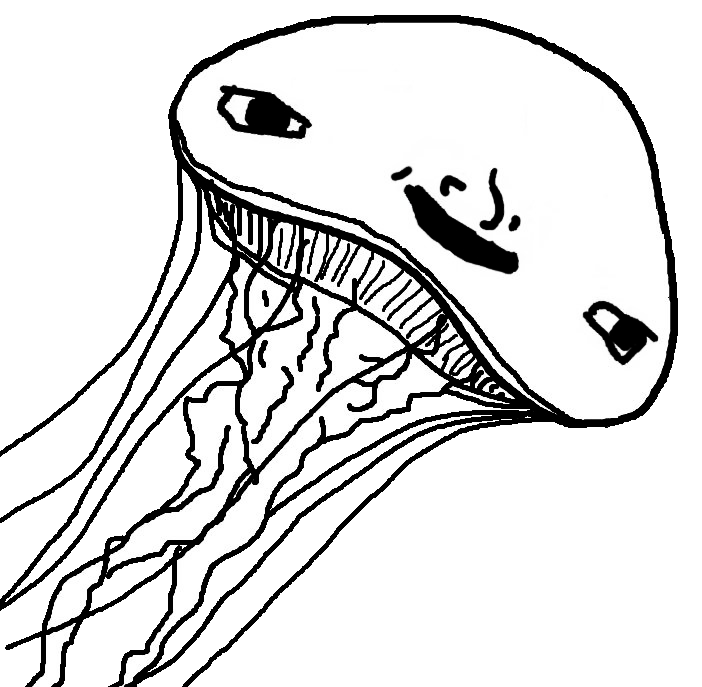
Label: 5_Animal